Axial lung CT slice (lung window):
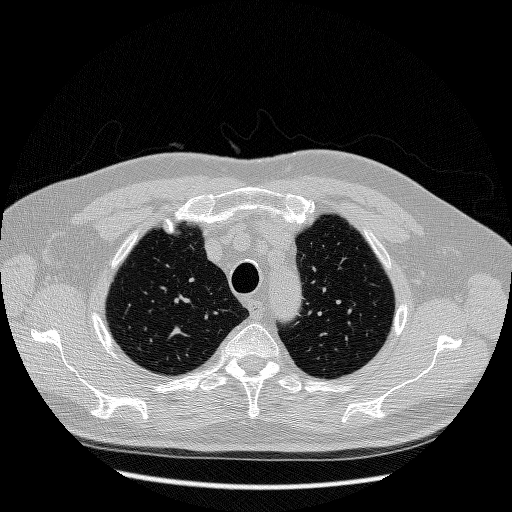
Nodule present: no